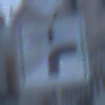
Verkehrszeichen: VerlaufVorfahrtsstrasse8
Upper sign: Vorfahrtsstrasse
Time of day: Dawn
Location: Outdoor (Urban)
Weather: Clear
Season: NotSpecified
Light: Natural